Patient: sex M, age 76
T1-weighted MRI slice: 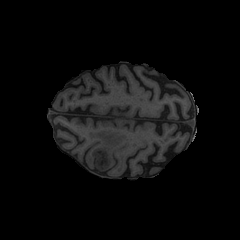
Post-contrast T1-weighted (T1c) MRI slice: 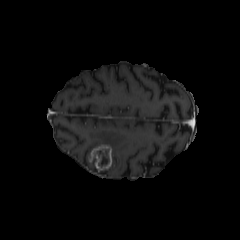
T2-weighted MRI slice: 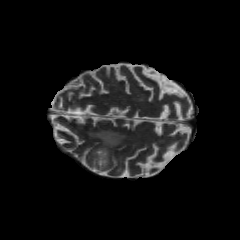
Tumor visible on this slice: yes
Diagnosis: Glioblastoma, IDH-wildtype
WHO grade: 4